四年级 · 立体几何学
用 5 个同样大小的正方体摆出了下面的几个几何体。

(1)

(2)

(3)

(4)

(5)

(6)

(1)从正面看是

的有 (

)。

(2)从左面看是 $\square$ 的有 ( )。

(3)从上面看是

的有 )。
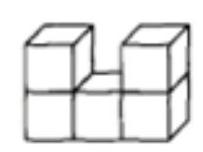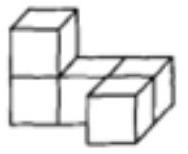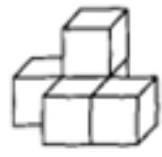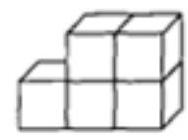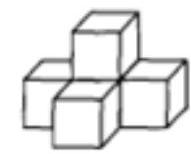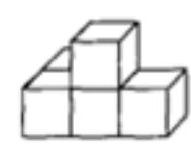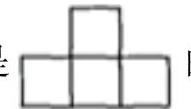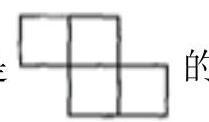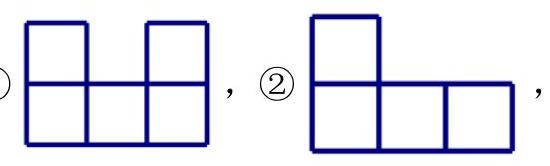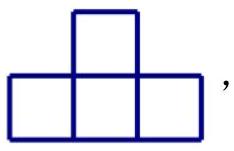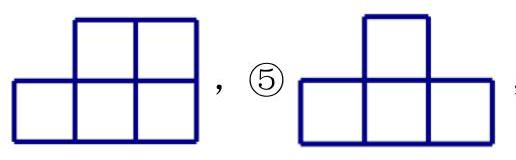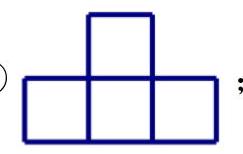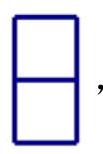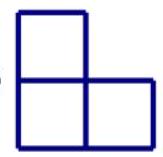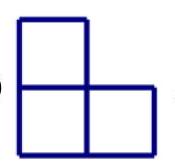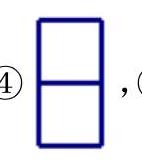
答案: 解(1)(3)(5)(6)

(2)(1)(4)

(3)(3)

【分析】（1）从正面看，每个图形是(1)

(3)

(4)

(6)

(2)从左面看, 每个图形是(1)

, (2)

(3)

(3)从上面看, 每个图形是(1)

(2)

(3)

, (4)

(5)

(6)

据此解答。

【详解】

（1）从正面看是

的有(3)(5);

（2）从左面看是

的有(1)(4);

（3）从上面看是

的有(3)。

【点睛】本题是考查从不同方向观察物体和几何体, 目的是训练学生的观察能力。